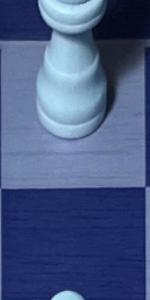
Label: Empty